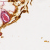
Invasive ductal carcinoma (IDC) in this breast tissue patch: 0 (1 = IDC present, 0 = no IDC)